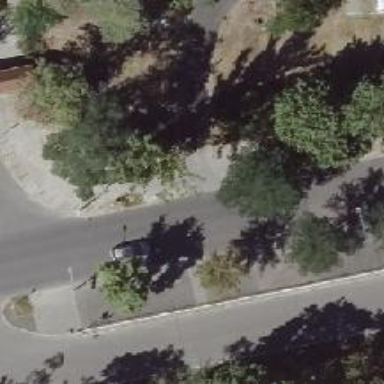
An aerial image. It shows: Tertiary road with asphalt surface. There is parking on both sides at the kerb.